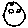
Label: moon